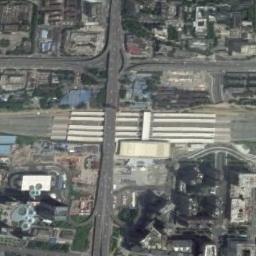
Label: railway_station